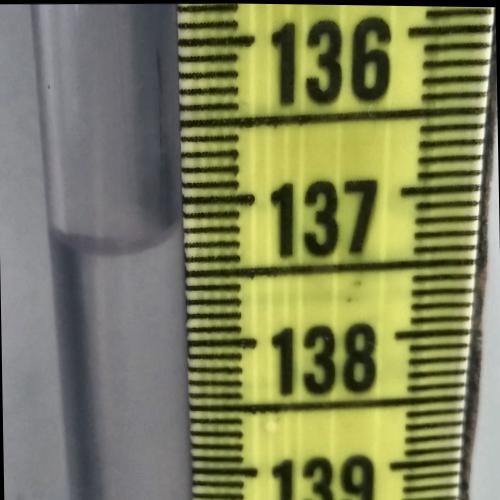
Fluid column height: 137.3 cm